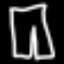
Label: pants